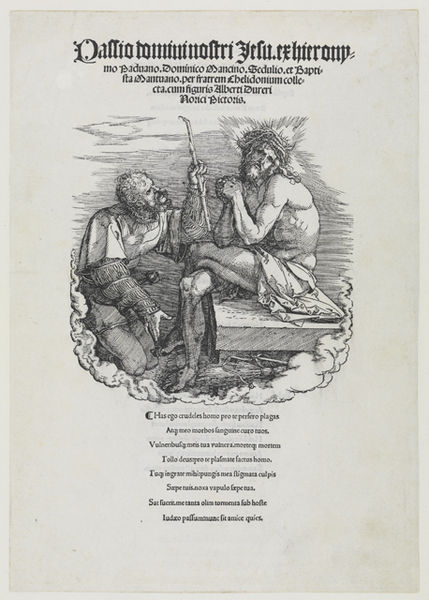
Titel: Der Schmerzensmann und der Landsknecht (Titelblatt der "Großen Passion")
Künstler: Albrecht Dürer
Standort: Karlsruhe
Institution: Staatliche Kunsthalle Karlsruhe
Schlagwörter: chair, crown, hat, men, white, black, gray, grey, hair, robe, sitting, print, two, hand, wood, cloud, greek, man, naked, nude, sky, stone, water, eyes, light, drawing, paper, beard, saint, pair, ink, jesus, engraving, legs, cloth, book, christ, saints, plate, begging, kneeling, stick, page, staff, durer, passion, evil, poster, muscle, latin, grave, text, tool, knee, words, halo, reach, thorns, wound, tomb, resurrection, peter, chari, title, ribs, 1, good, thorn, rod, ressurection, begger, slab, musle, roabe, beseeching, 하늘, 예수, 근육, 후광, 제우스, 생각, 아이디어, 궁금, 제자, 무릎, 위대함, 발광, 지창이, 존경, 탁자